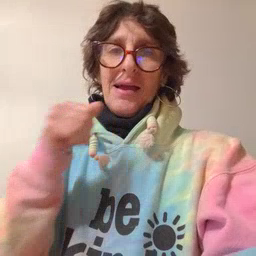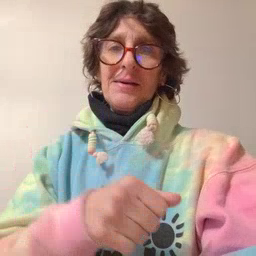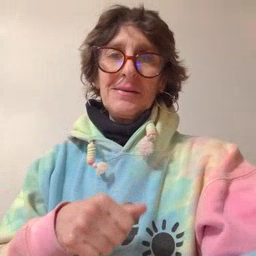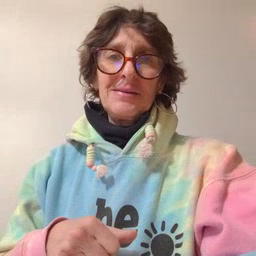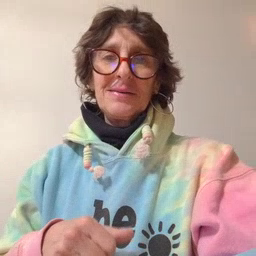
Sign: hide